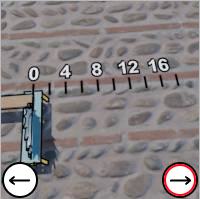
Task: length
Answer: 0
First scale value: 4.0